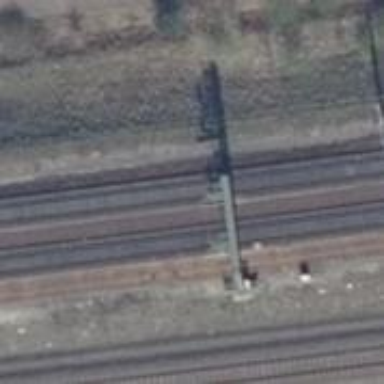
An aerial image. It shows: Railway signal.